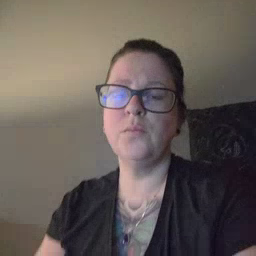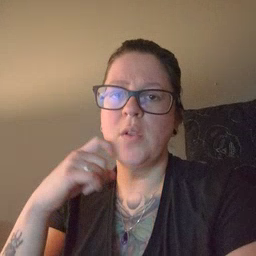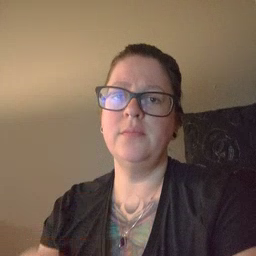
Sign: dry